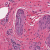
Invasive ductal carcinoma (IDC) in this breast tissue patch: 0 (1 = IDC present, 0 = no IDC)